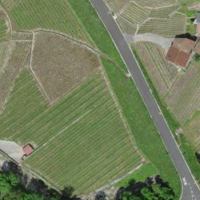
EUNIS habitat code: 40
Species observed at this site:
Corylus avellana